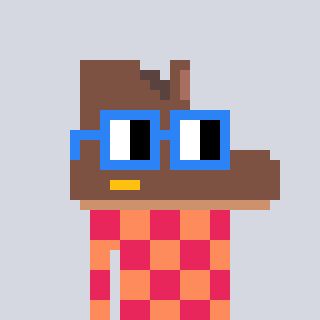
a pixel art character with square blue glasses, a boot-shaped head and a peachy-colored body on a cool background